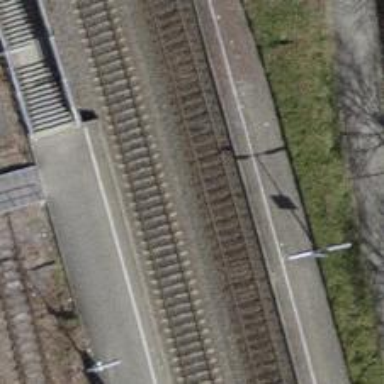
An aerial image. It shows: Railway halt.